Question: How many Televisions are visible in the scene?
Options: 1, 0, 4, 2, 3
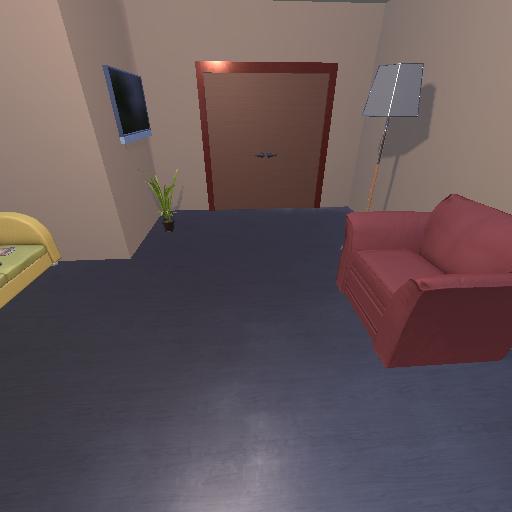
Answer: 1